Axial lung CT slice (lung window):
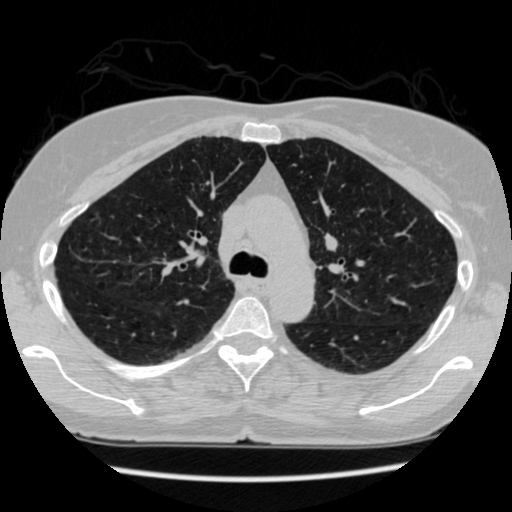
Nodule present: no